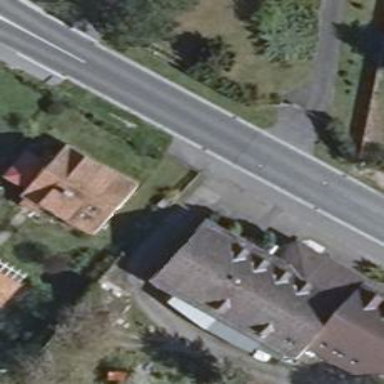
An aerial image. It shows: Charming house with gabled roof. The roof is red in color and oriented along the building.